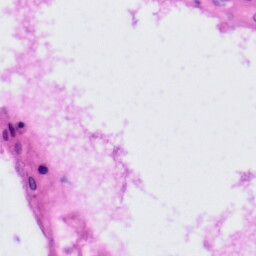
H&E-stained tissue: Tonsil